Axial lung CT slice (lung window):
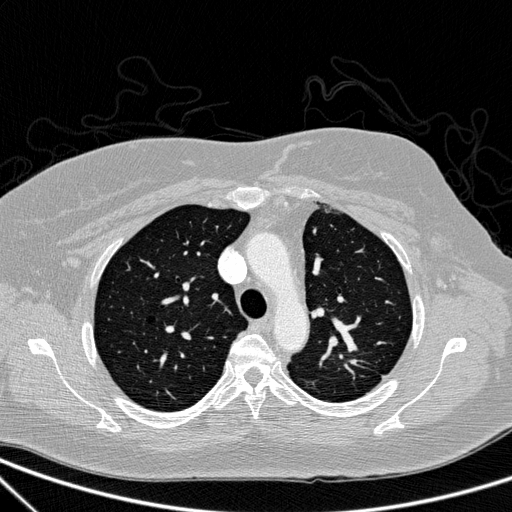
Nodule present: no